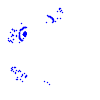
Particle: electron